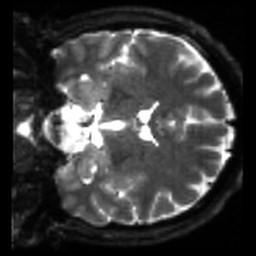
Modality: sbref
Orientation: coronal
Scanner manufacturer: siemens
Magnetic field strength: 3 T
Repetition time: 4 s
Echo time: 0.0594 s